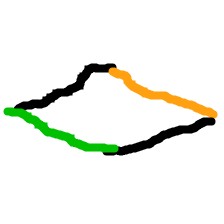
Shape: rhombus